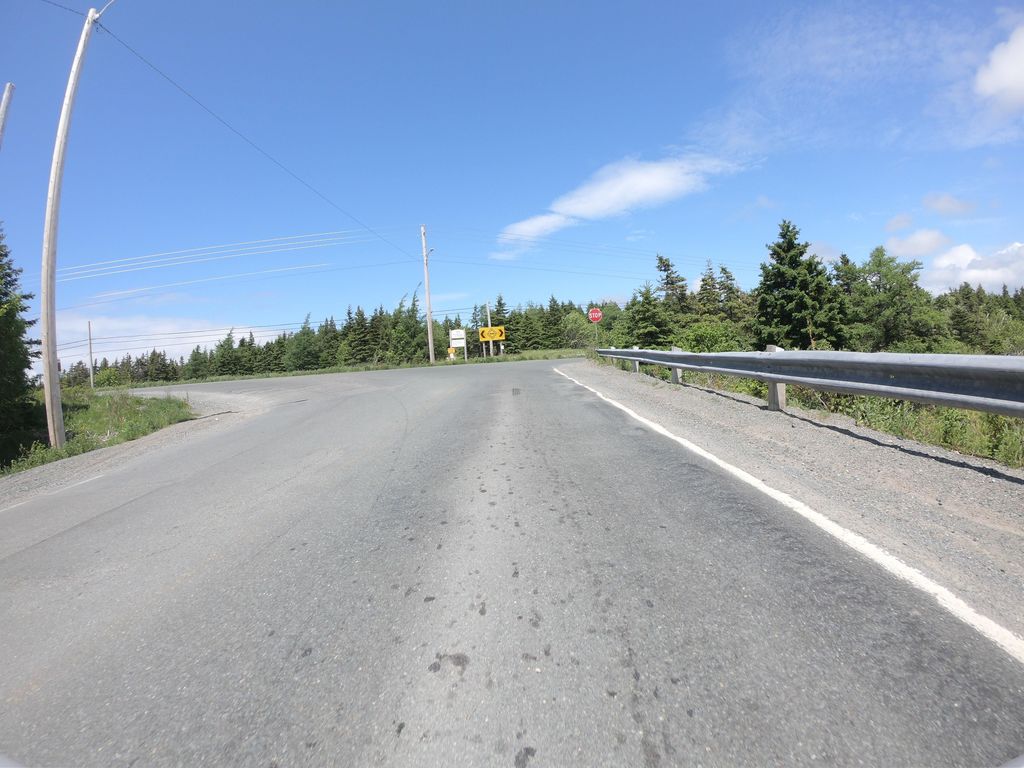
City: st_johns